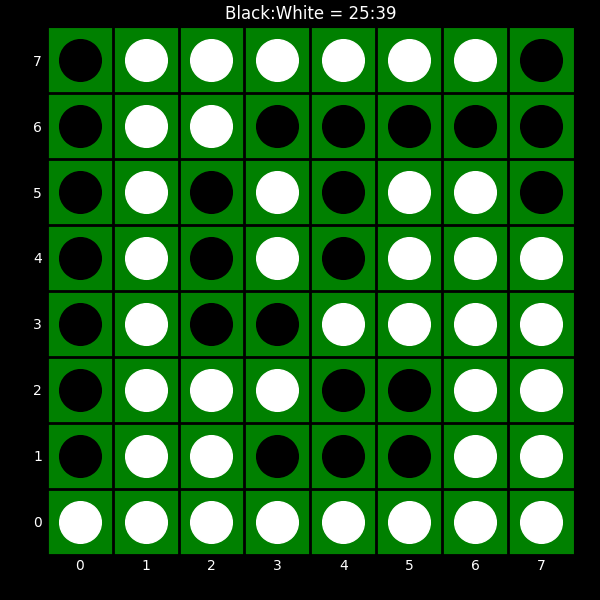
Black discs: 25
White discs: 39